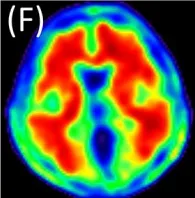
Case 1 images. (F) Florbetapir 18 positron emission tomography showing positive results.
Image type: radiology (pet)